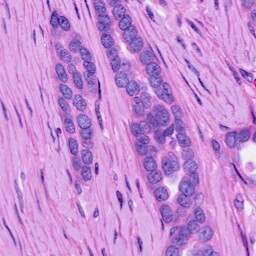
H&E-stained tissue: Ovarian